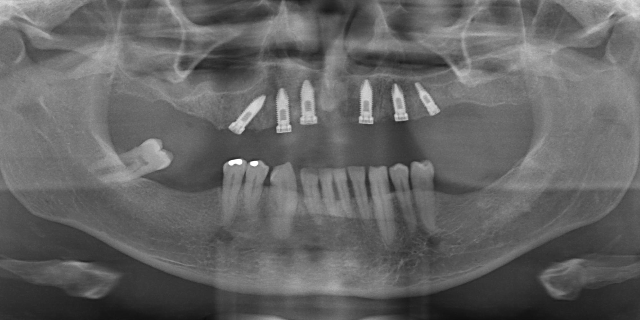
adult